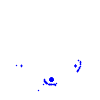
Particle: pion